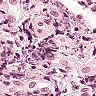
Metastatic tissue present: no